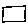
Label: square